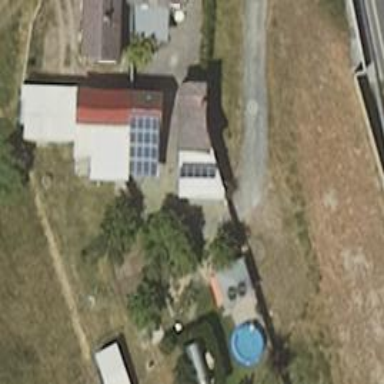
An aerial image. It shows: Solar photovoltaic panel generating electricity through small installation.